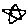
Label: star